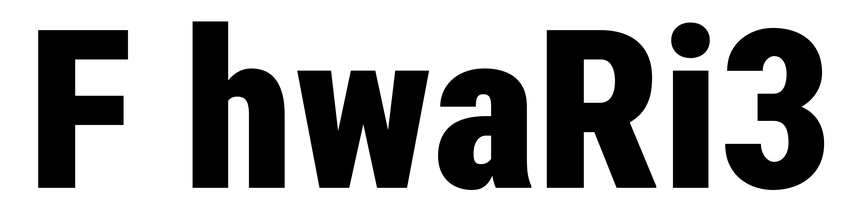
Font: Roboto_Condensed_Black